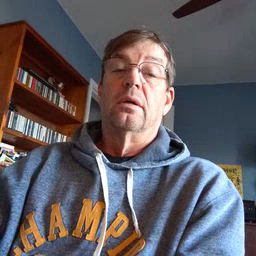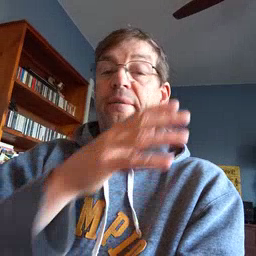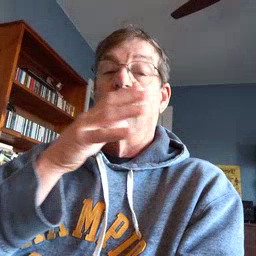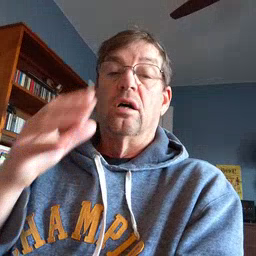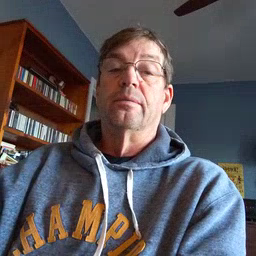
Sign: farm